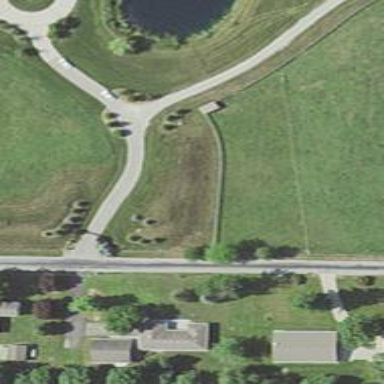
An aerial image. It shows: Driveway leading to service road.